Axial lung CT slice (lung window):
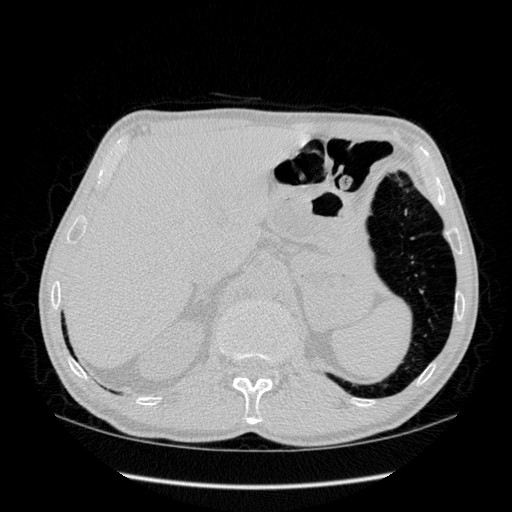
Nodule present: no